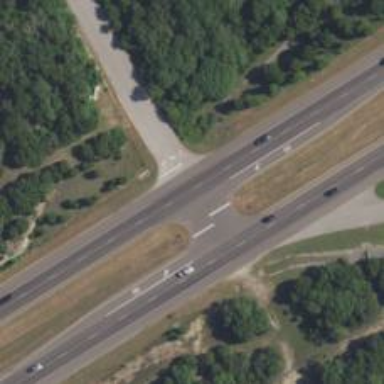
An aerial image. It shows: Expressway with asphalt surface classified as trunk highway.